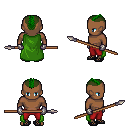
a pixel art fantasy rpg character, male body template, human, dark skin, green cape, red pants, green short mohawk hairstyle, metal gloves, ghillies, spear, four views (front, back, left, right), 2x2 character sprite sheet, small pixel art, hard edges, no anti-aliasing